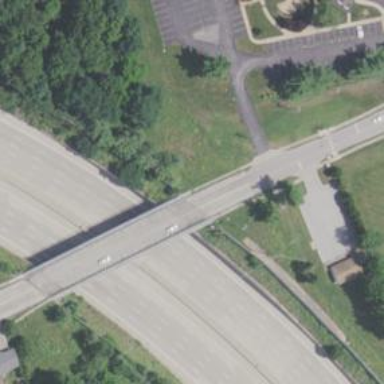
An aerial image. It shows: Bridge with wall.